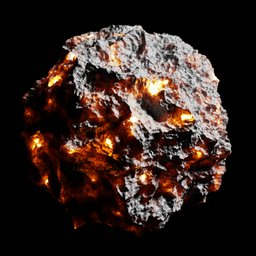
Label: nature